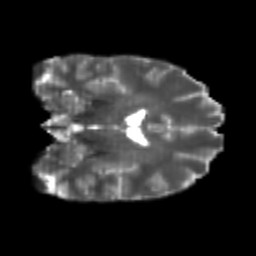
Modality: T2w
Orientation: coronal
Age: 26
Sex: male
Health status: healthy
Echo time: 0.074 s